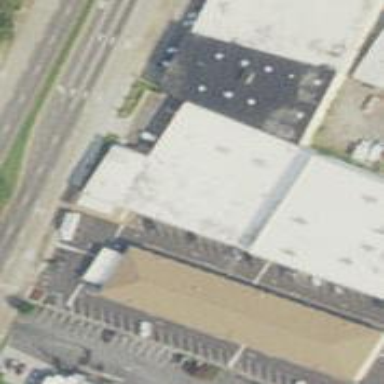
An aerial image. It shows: Commercial building.